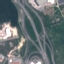
Land use / land cover class: Highway